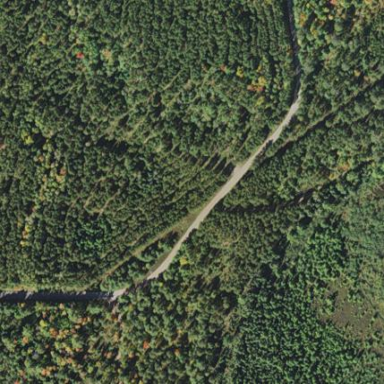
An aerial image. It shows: Forest mainly consisting of broadleaved trees that are evergreen.